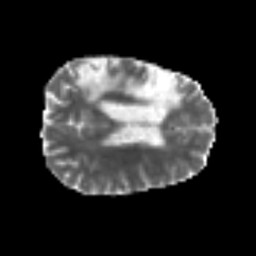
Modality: MD
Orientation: axial
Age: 56
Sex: male
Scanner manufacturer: siemens
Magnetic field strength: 3 T
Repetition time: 6.1 s
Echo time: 0.101 s